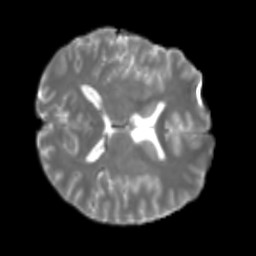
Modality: T2w
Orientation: axial
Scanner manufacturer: siemens
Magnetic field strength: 3 T
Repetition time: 4 s
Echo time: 0.0594 s